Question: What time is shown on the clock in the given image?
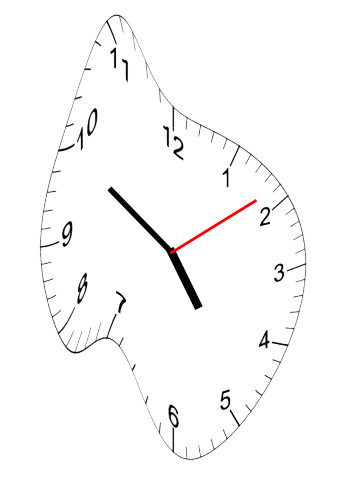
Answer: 04:50:09